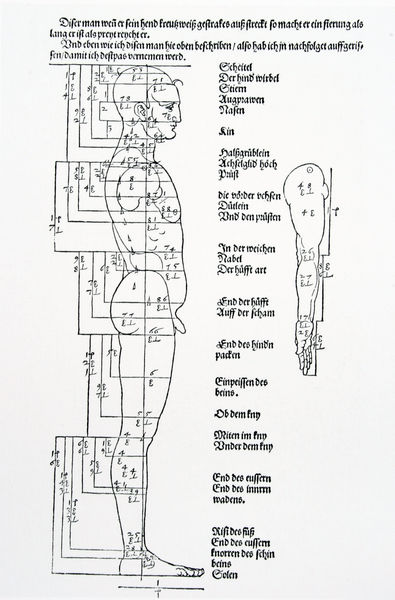
Titel: Die Proportionslehre, Buch II, Seitenansicht eines schlanken Mannes, Arm in Seitenansicht
Künstler: Albrecht Dürer
Standort: viele Standorte
Institution: Seriendruck
Schlagwörter: fuß, hand, kopf, körper, mann, nackt, weiß, menschen, finger, grau, mund, nase, profil, rücken, schwarz, skizze, zeichnung, masse, anatomie, arm, arme, augen, barock, gesicht, mensch, stehen, auge, figur, kinn, renaissance, schulter, beine, bein, hintern, schrift, seitlich, papier, italien, haltung, studie, graphik, linien, inschrift, zahlen, seitenansicht, deutsch, bauch, schenkel, zehen, striche, umriss, punkte, penis, buch, linie, technik, podex, druck, schwarz-weiss, stich, seite, illustration, text, beschriftung, medizin, schema, buchseite, männlich, zahl, plan, kanon, dürer, miniatur, fraktur, bau, details, bezeichnung, legende, erklärung, nürnberg, rumpf, wissenschaft, lehre, proportionen, aufbau, traktat, maßstab, michelangelo, goldener schnitt, leonardo, latein, da vinci, länge, berechnung, mass, proportion, zeicnung, körperteile, messung, vermessung, abstand, albrecht, albrecht dürer, anatomisch, buchmalerei, größe, speiche, verhältnis, lehrbuch, regeln, messen, breite, naturwissenschaft, propotionen, elle, abstände, berechnen, proportionslehre, maßeinheiten, bruchzahlen, lehrtafel, ausmaße, menschenkörper, proportional, beschrfitung, en, po, meswch, bemasung, zuffern